Question: So I have this code:
'''
Team1 = ["Red", 10]
Team2 = ["Green", 5]
Team3 = ["Blue", 6]
Team4 = ["Yellow", 8]
Team5 = ["Purple", 9]
Team6 = ["Brown", 4]
TeamList = [Team1, Team2, Team3, Team4, Team5, Team6]
'''
I want to make a two-dimensional list of difference in scores between each pair of teams.
The output can be like this:

What is the easiest way to do this? Thanks :)
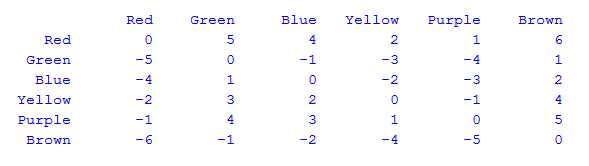
Answer: Just using tabs rather than any fancy formatting to build the chart:
'''
Team1 = ["Red", 10]
Team2 = ["Green", 5]
Team3 = ["Blue", 6]
Team4 = ["Yellow", 8]
Team5 = ["Purple", 9]
Team6 = ["Brown", 4]
TeamList = [Team1, Team2, Team3, Team4, Team5, Team6]
# print the top row of team names, tab separated, starting two tabs over:
print ' ', ' '.join(team[0] for team in TeamList)
# for each row in the chart
for team in TeamList:
# put two tabs between each score difference column
scoreline = ' '.join(str(team[1] - other[1]) for other in TeamList)
# and print the team name, a tab, then the score columns
print team[0], ' ', scoreline
'''